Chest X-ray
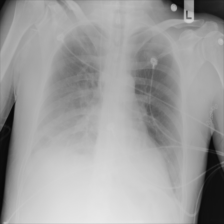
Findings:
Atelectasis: negative
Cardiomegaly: negative
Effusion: negative
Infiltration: negative
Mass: negative
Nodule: negative
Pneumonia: negative
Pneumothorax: negative
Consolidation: negative
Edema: negative
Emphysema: negative
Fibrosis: negative
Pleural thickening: negative
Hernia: negative